Chest X-ray:
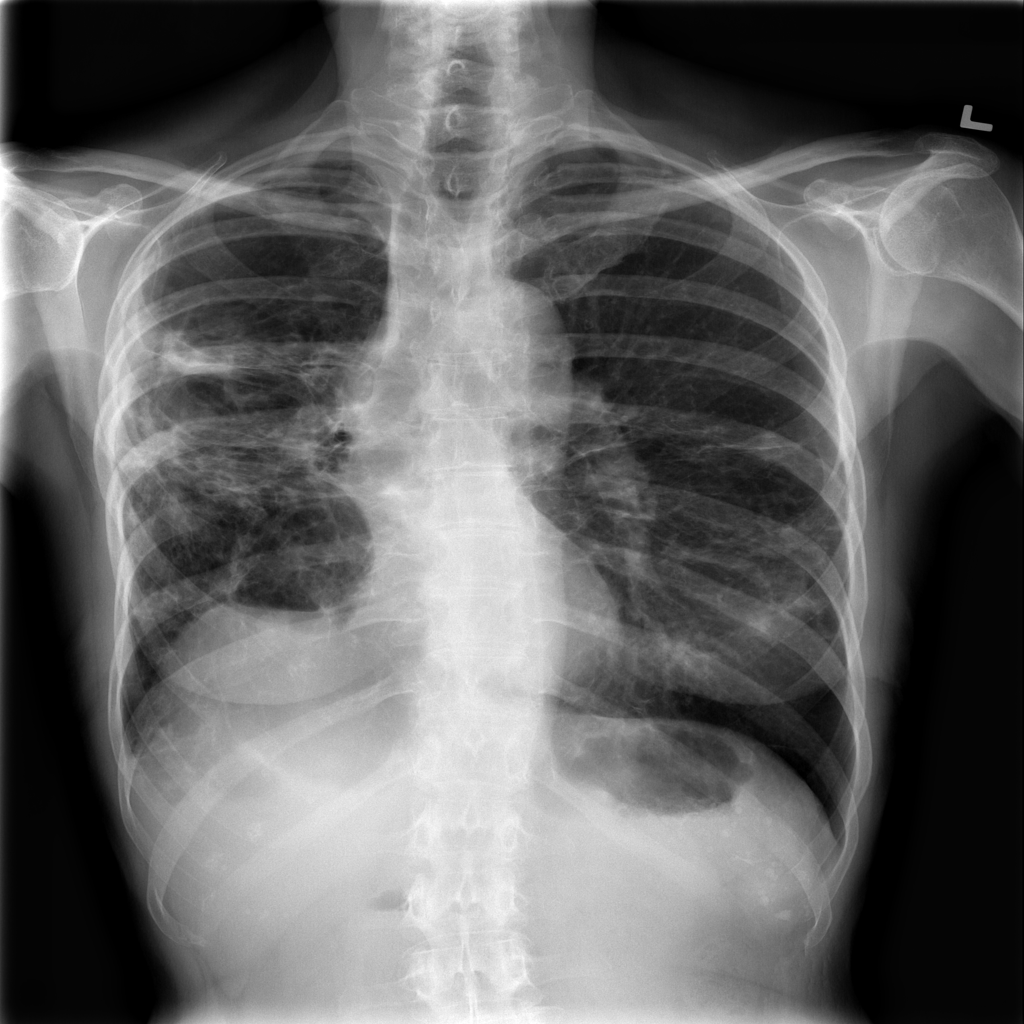
Findings: Fibrosis, Emphysema, Pleural Thickening
No abnormal finding: no